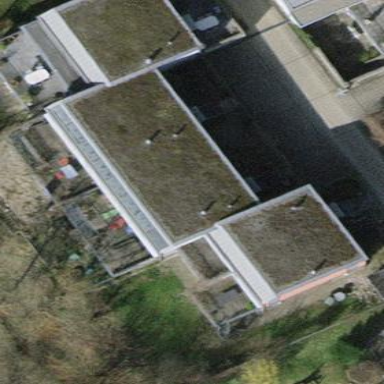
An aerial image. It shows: Terrace building with flat roof.